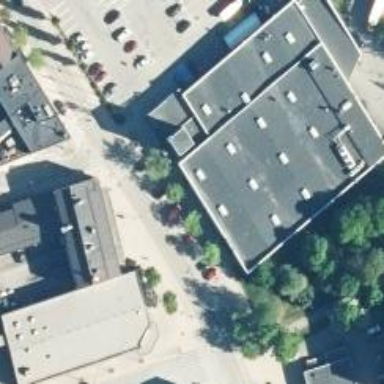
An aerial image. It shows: Supermarket building.